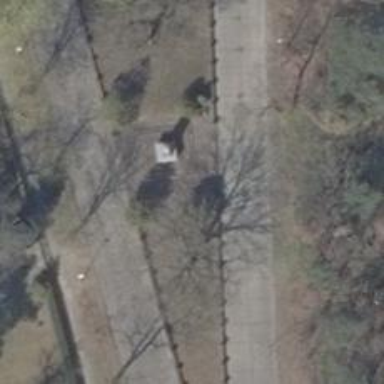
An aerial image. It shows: Memorial site with historic significance.